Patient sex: M
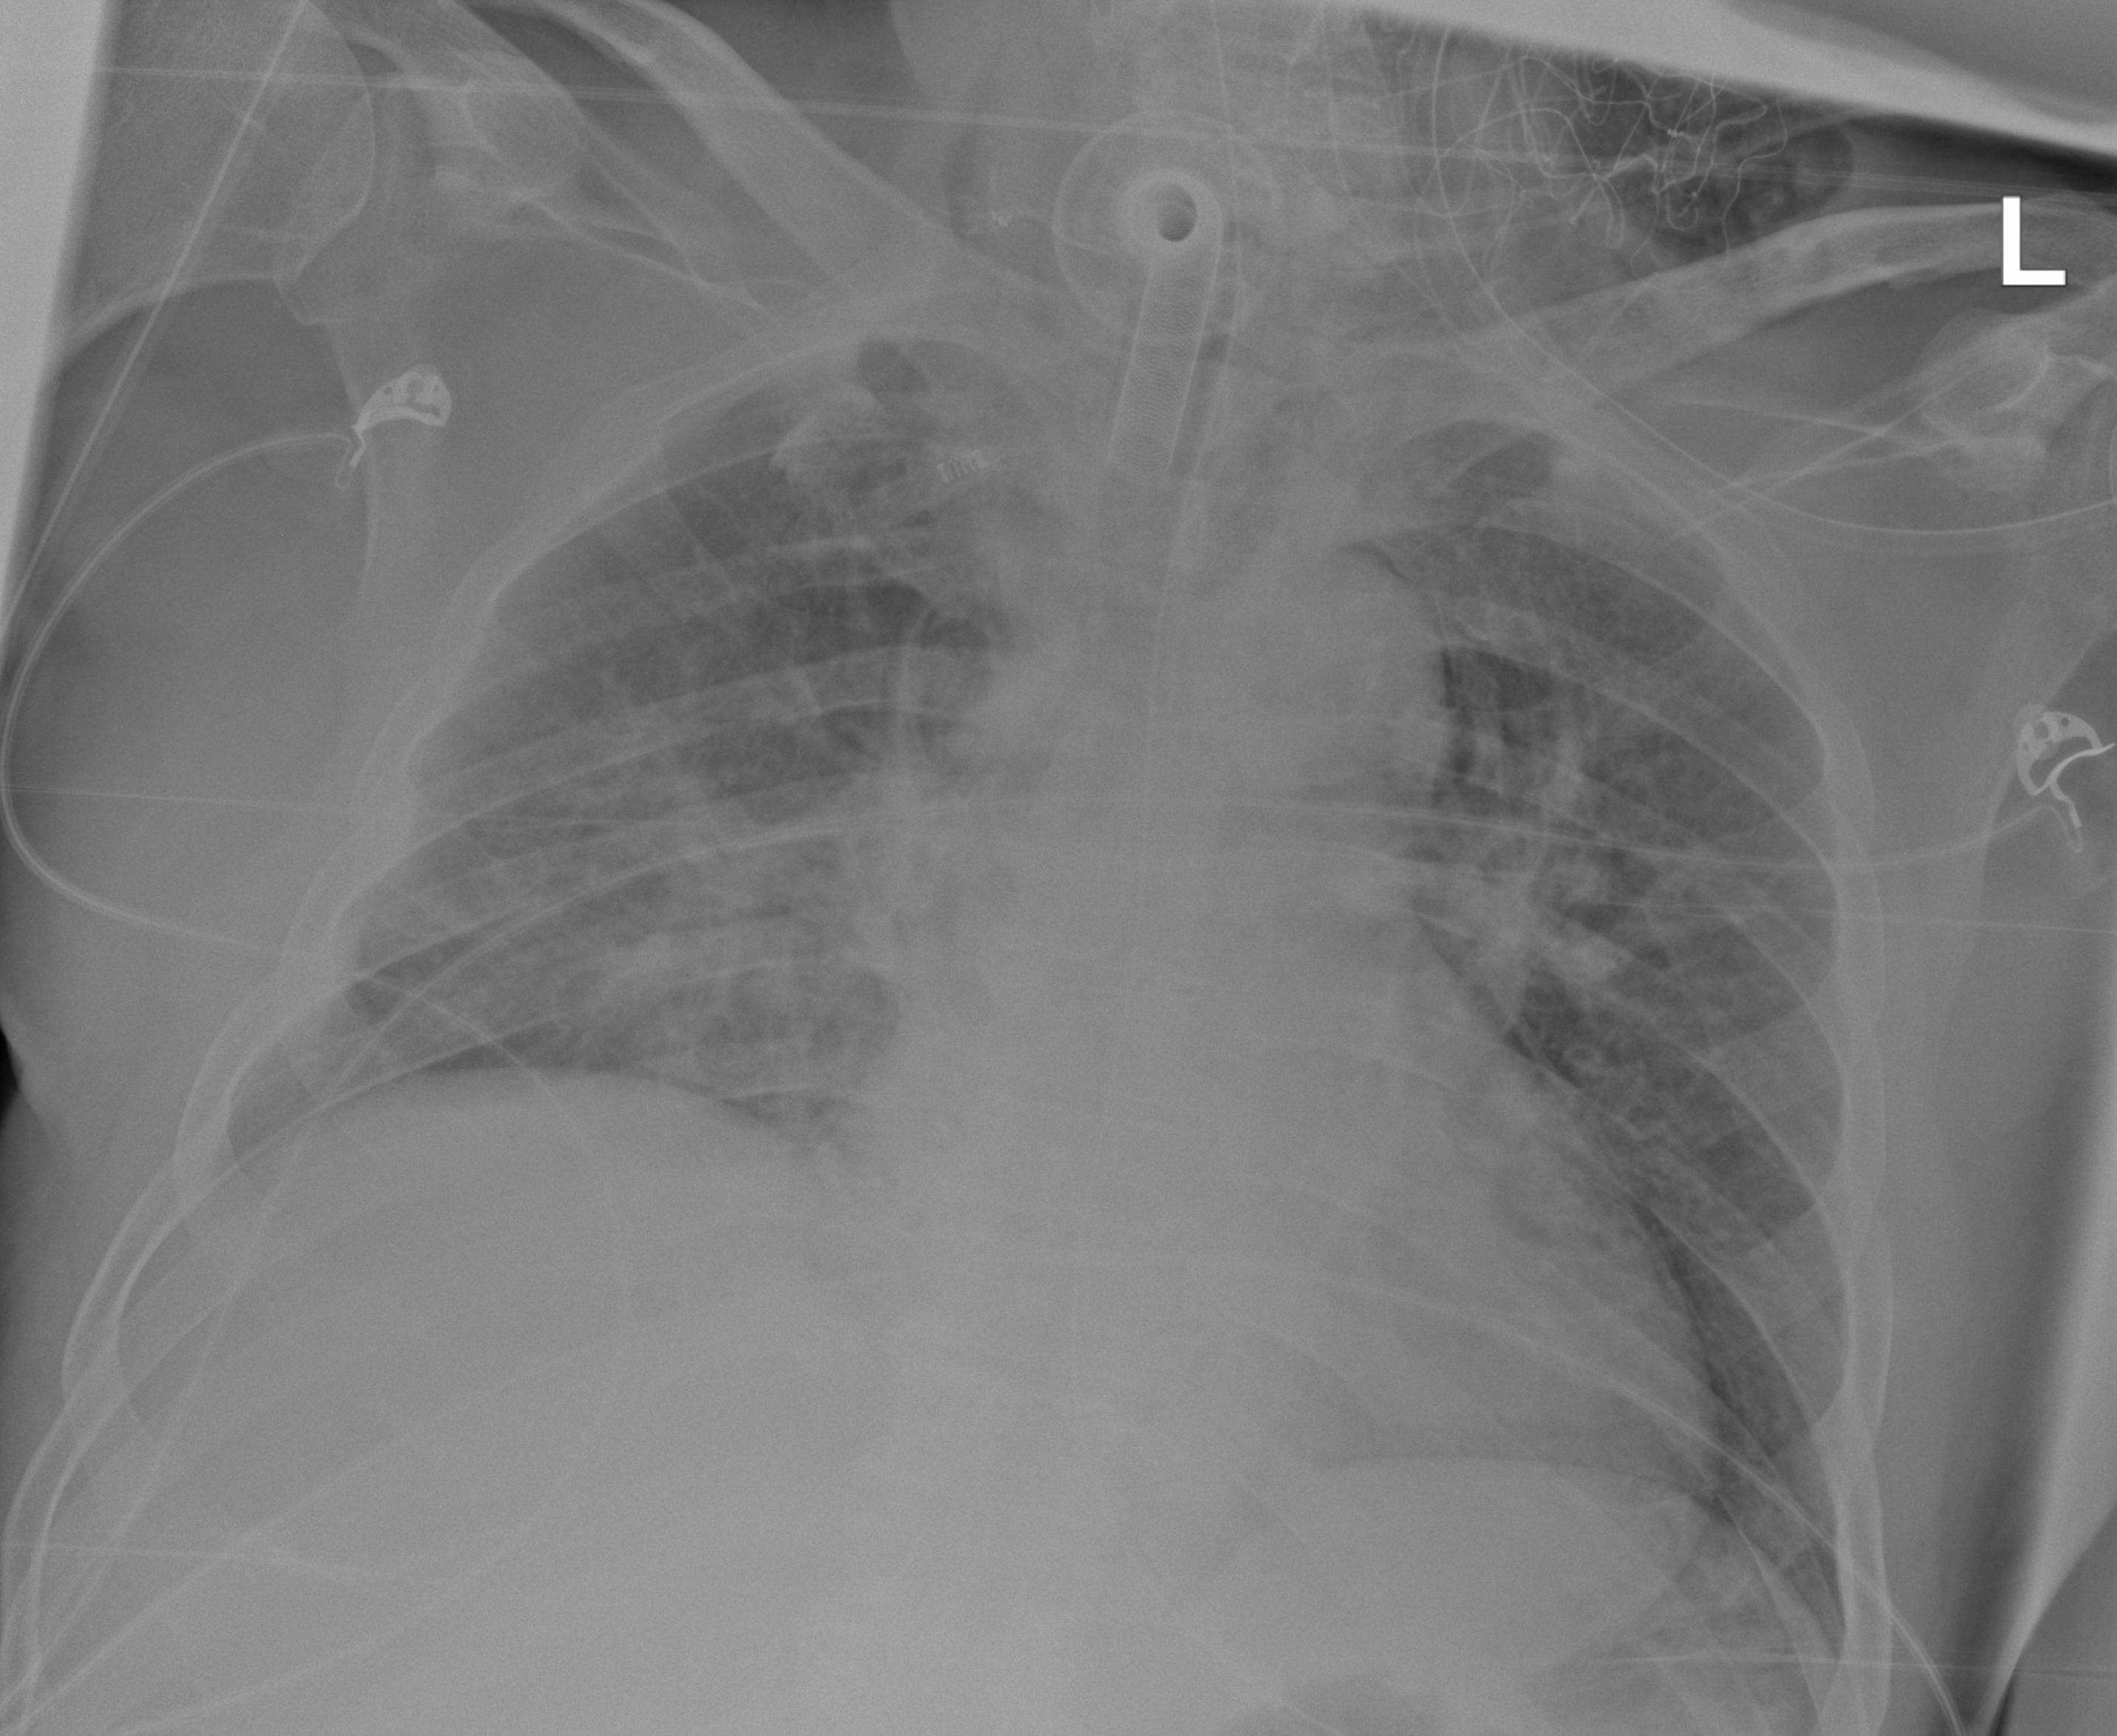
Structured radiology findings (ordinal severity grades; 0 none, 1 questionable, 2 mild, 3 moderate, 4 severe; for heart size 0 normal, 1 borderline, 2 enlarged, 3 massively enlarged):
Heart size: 2
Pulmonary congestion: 0
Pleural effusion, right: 0
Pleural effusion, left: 0
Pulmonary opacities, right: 2
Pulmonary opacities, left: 0
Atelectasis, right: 2
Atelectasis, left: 0